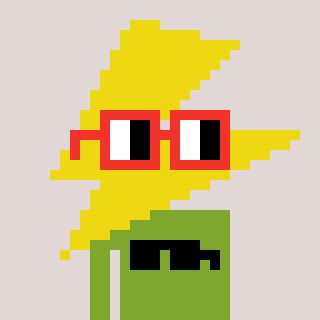
a pixel art character with square red glasses, a lightning bolt-shaped head and a slimegreen-colored body on a warm background